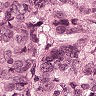
Metastatic tissue present: yes